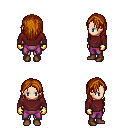
a pixel art fantasy rpg character, female body template, human, light skin, maroon long-sleeve shirt, magenta pants, brunette long hairstyle, gold gloves, brown shoes, four views (front, back, left, right), 2x2 character sprite sheet, small pixel art, hard edges, no anti-aliasing